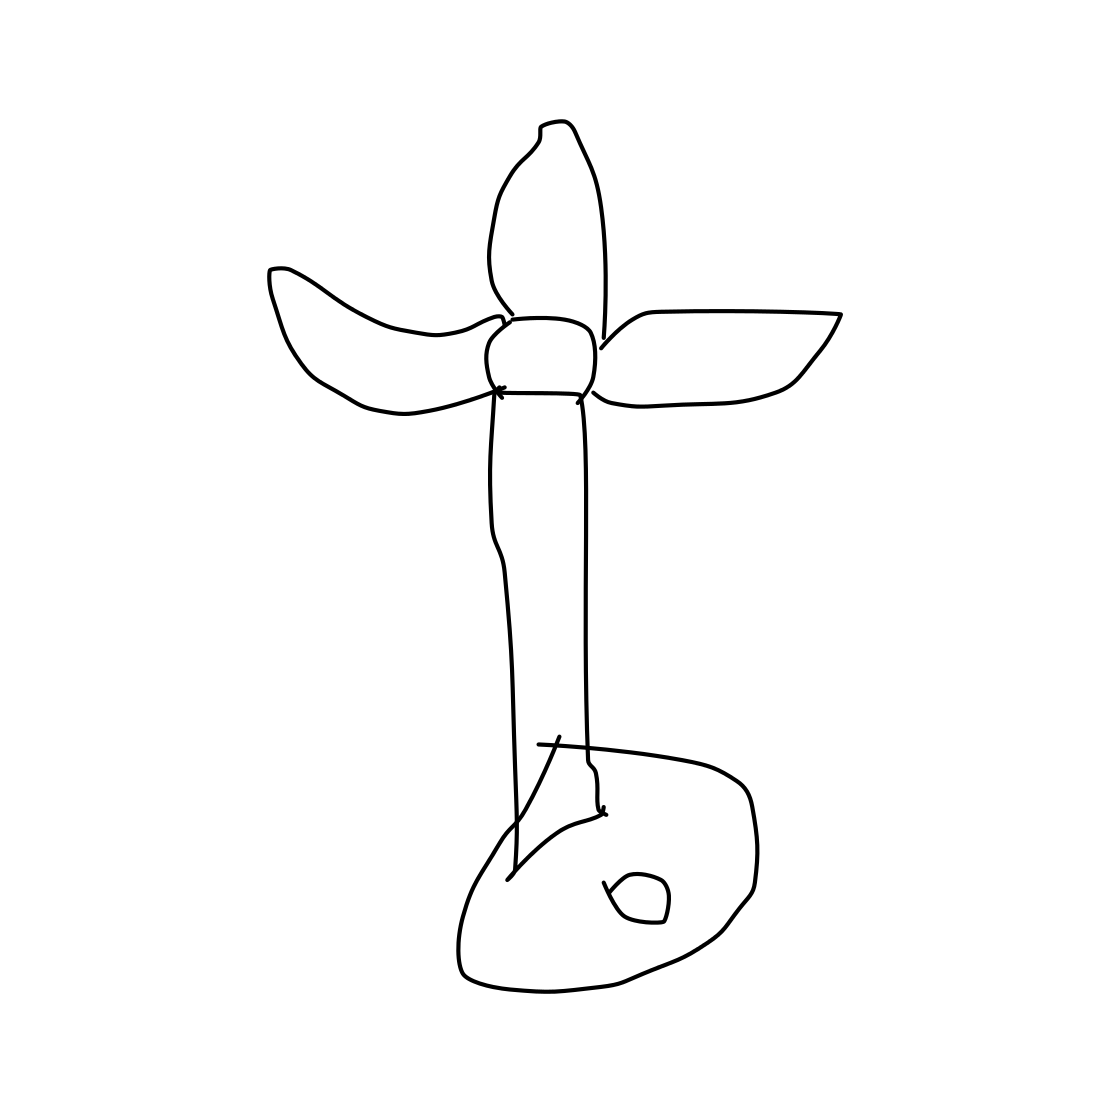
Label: fan